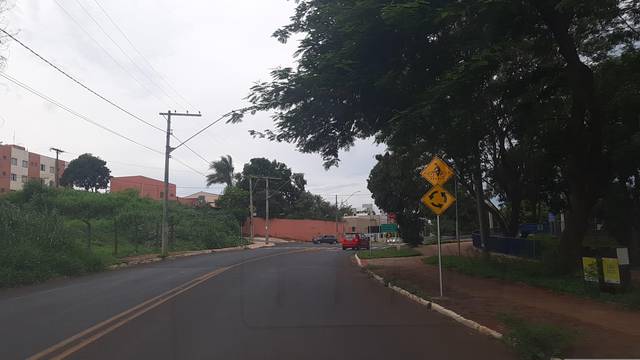
Region: Brazil
Coordinates: -18.921, -48.299